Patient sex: F
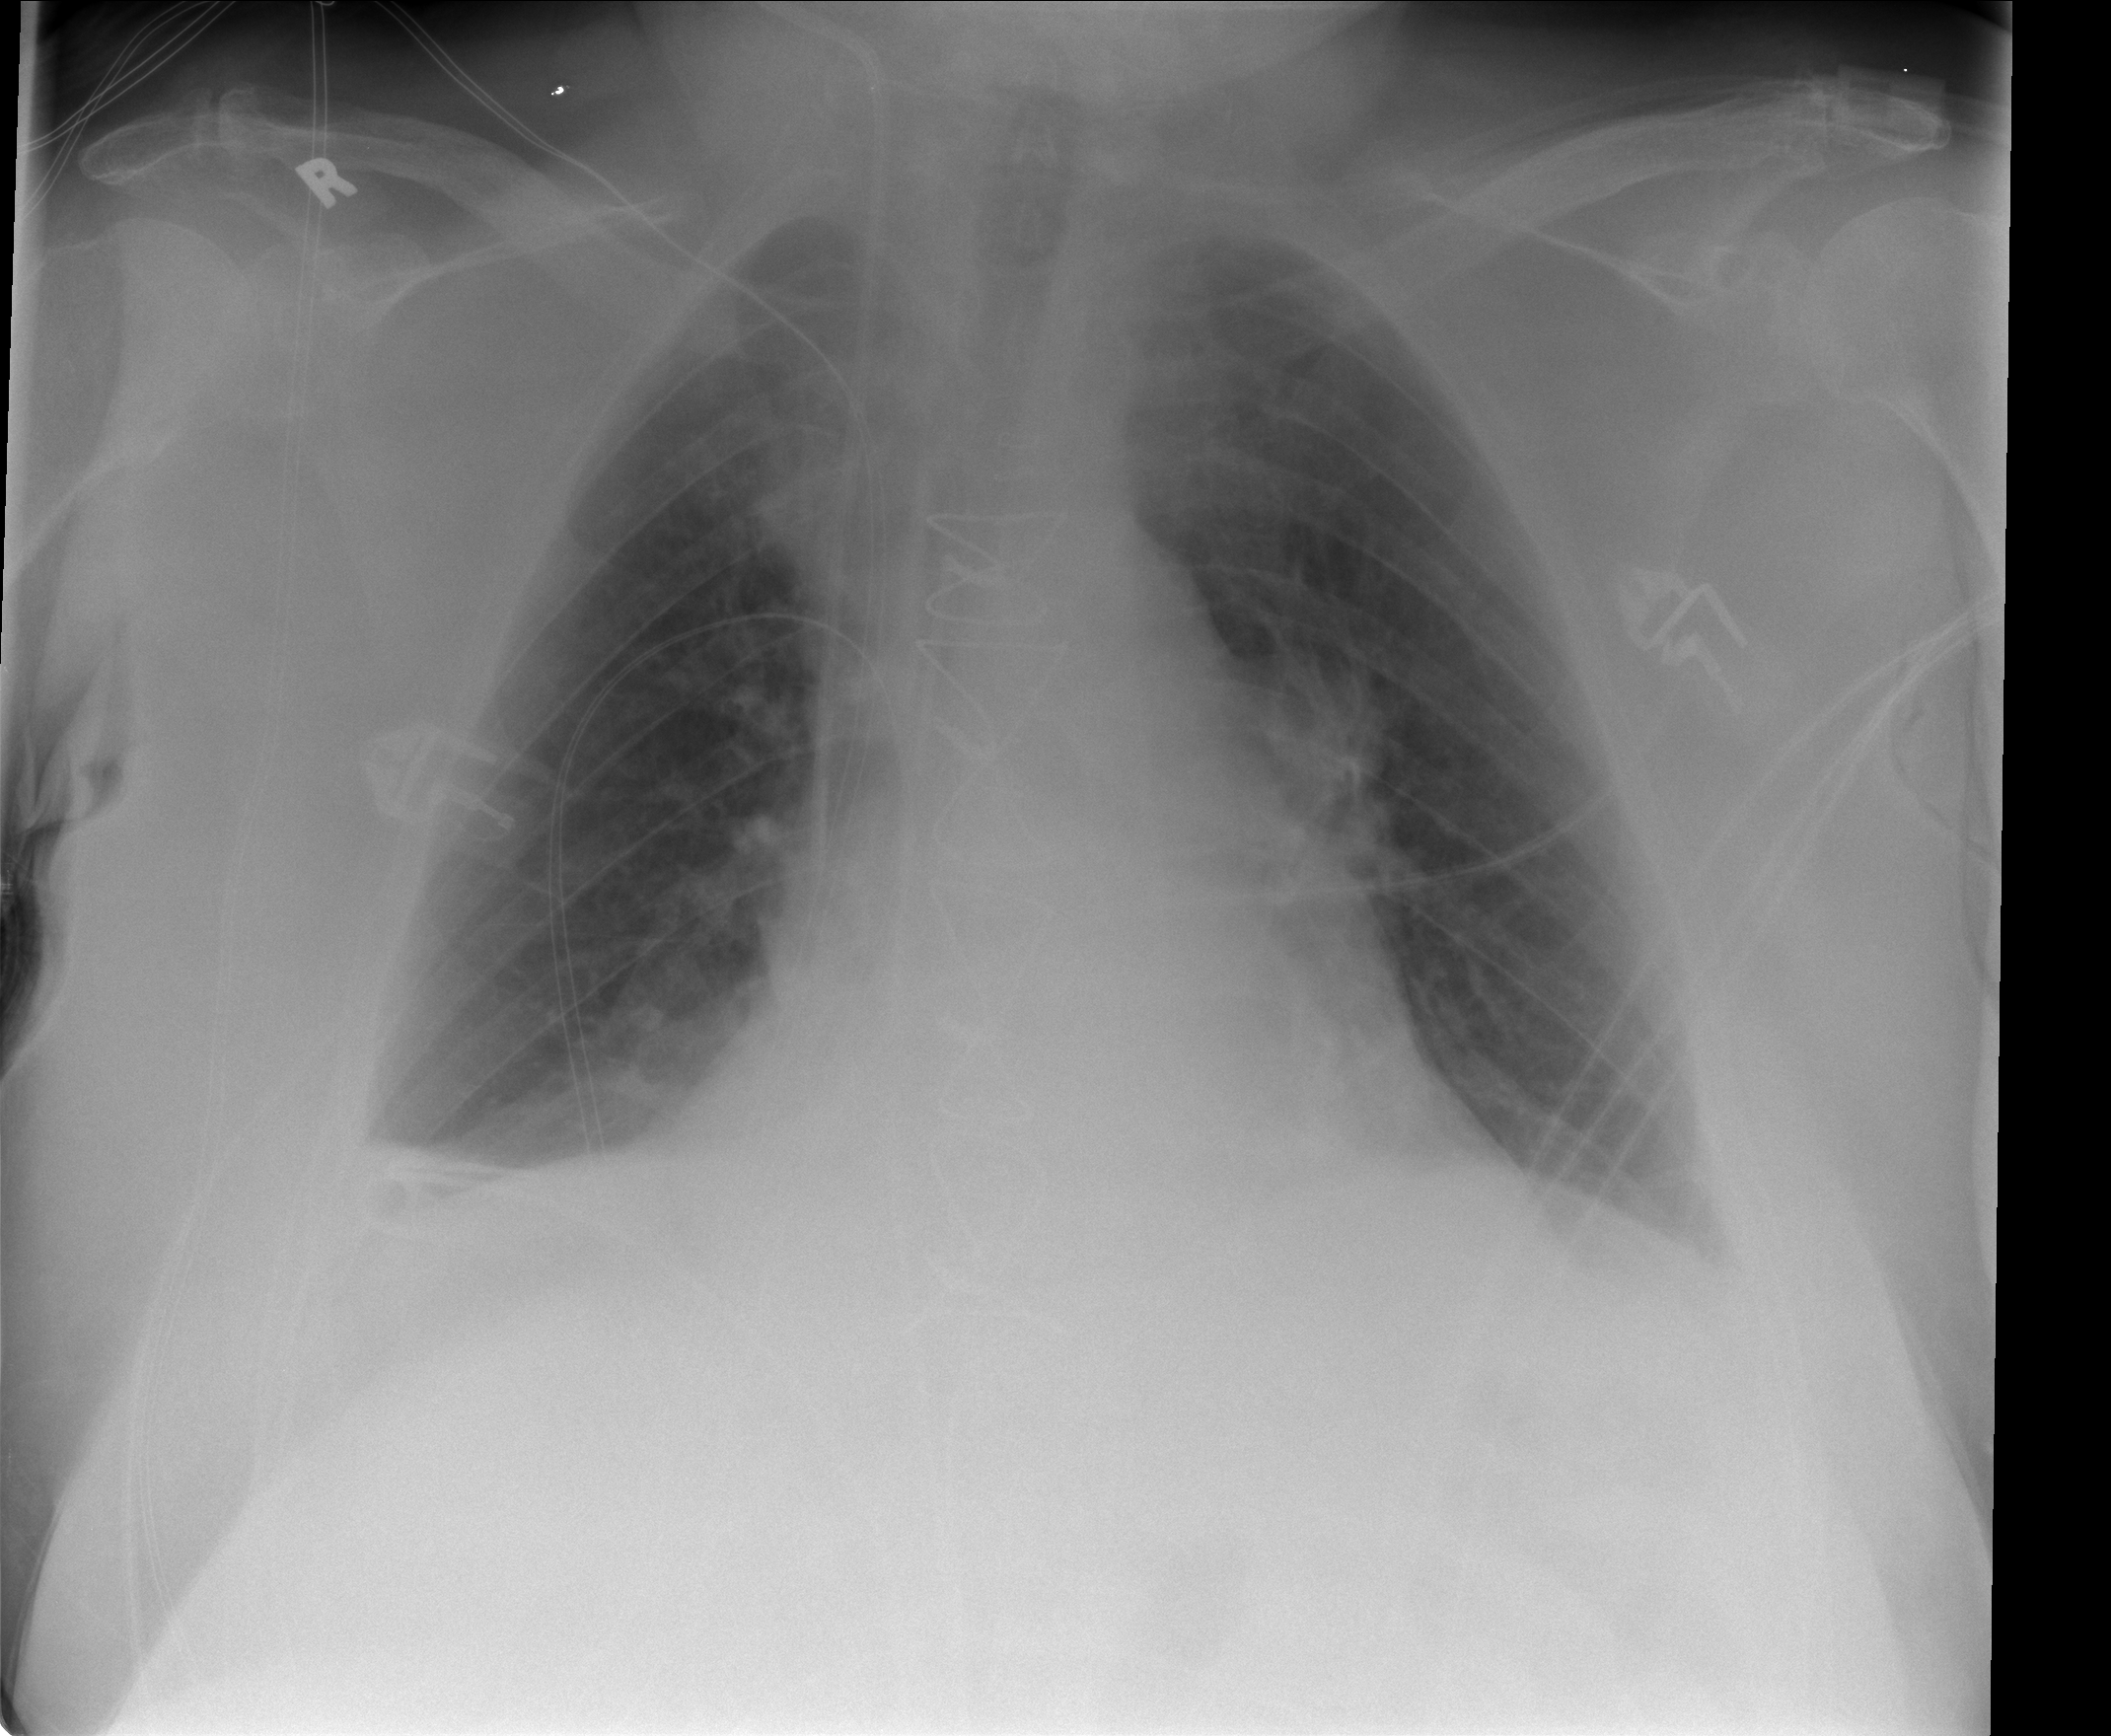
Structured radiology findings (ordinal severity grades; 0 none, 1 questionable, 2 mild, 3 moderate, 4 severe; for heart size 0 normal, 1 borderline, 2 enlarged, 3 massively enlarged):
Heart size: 0
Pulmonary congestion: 0
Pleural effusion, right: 0
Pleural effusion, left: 0
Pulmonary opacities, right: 0
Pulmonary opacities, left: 0
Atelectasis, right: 2
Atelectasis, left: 0